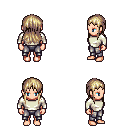
a pixel art fantasy rpg character, female body template, human, light skin, white long-sleeve shirt, metal pants, white blonde unkempt hairstyle, four views (front, back, left, right), 2x2 character sprite sheet, small pixel art, hard edges, no anti-aliasing